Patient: sex F, age 46
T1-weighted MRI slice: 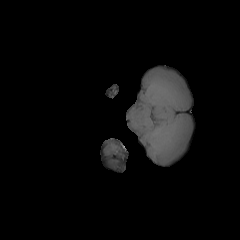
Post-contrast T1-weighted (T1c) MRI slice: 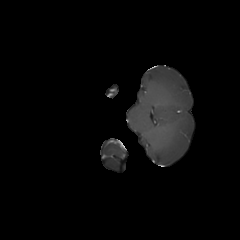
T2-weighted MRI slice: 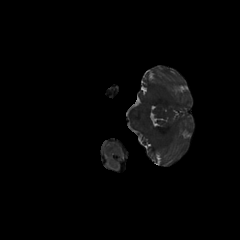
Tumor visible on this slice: no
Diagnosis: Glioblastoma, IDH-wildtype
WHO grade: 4